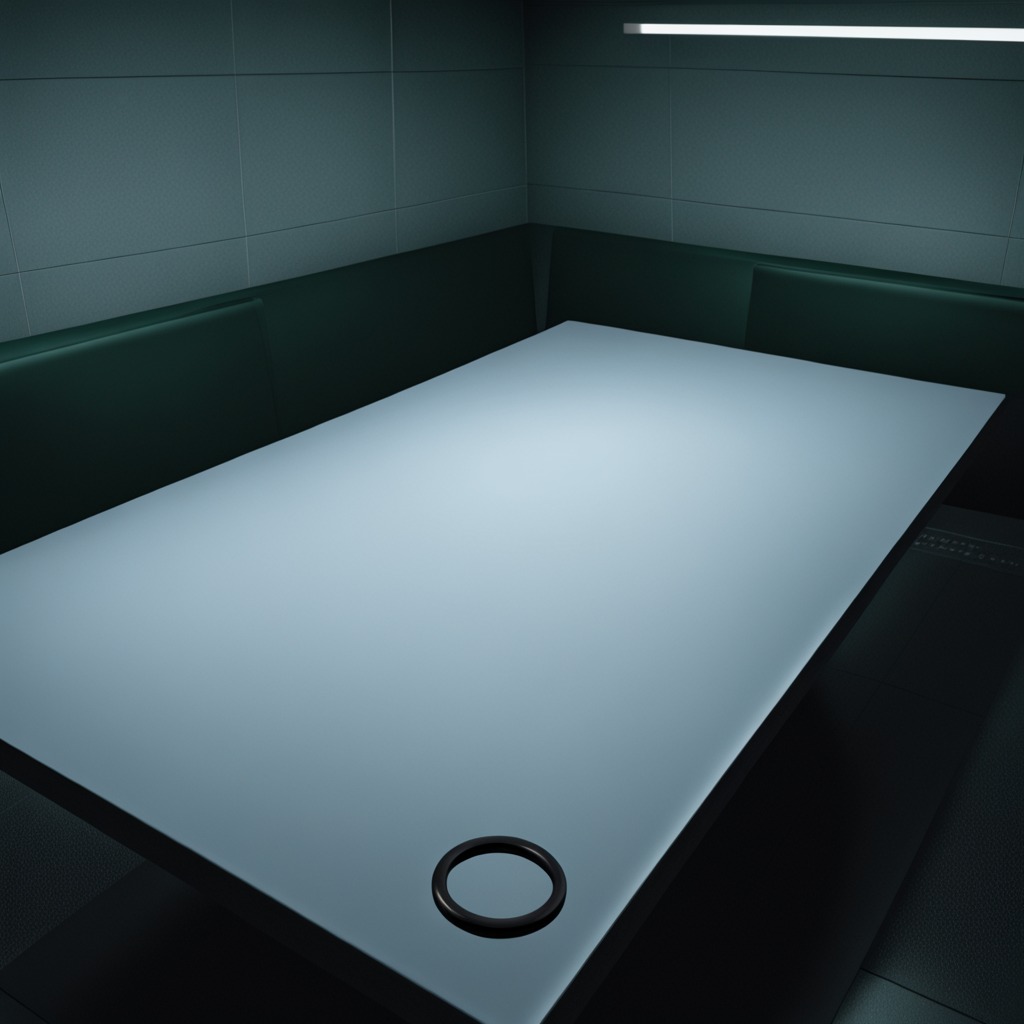
A rubber O-ring is lying on the clean empty table in a railway signal maintenance room lit by harsh overhead fluorescents photorealistic surface textures crisp shadows high dynamic range